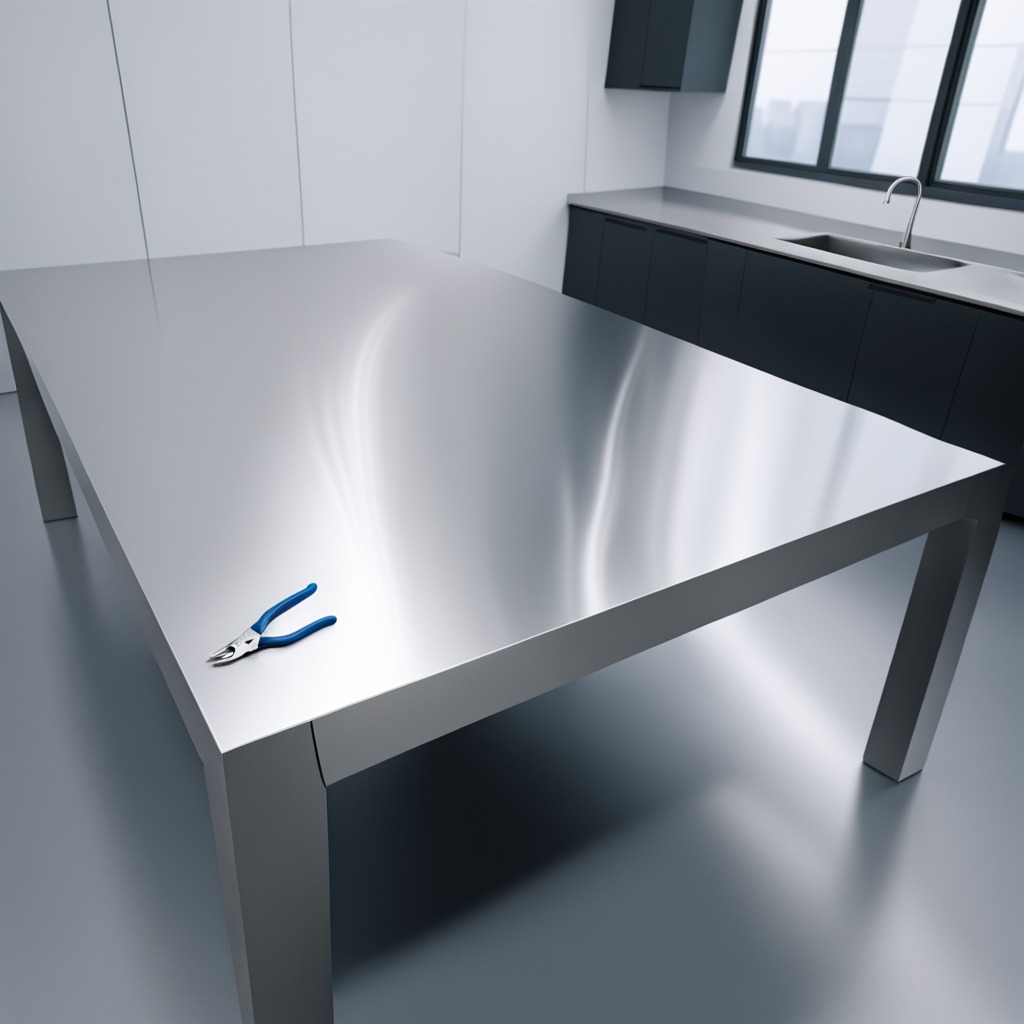
A plier is lying on the stainless steel table in a high-end prototyping lab.